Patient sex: F
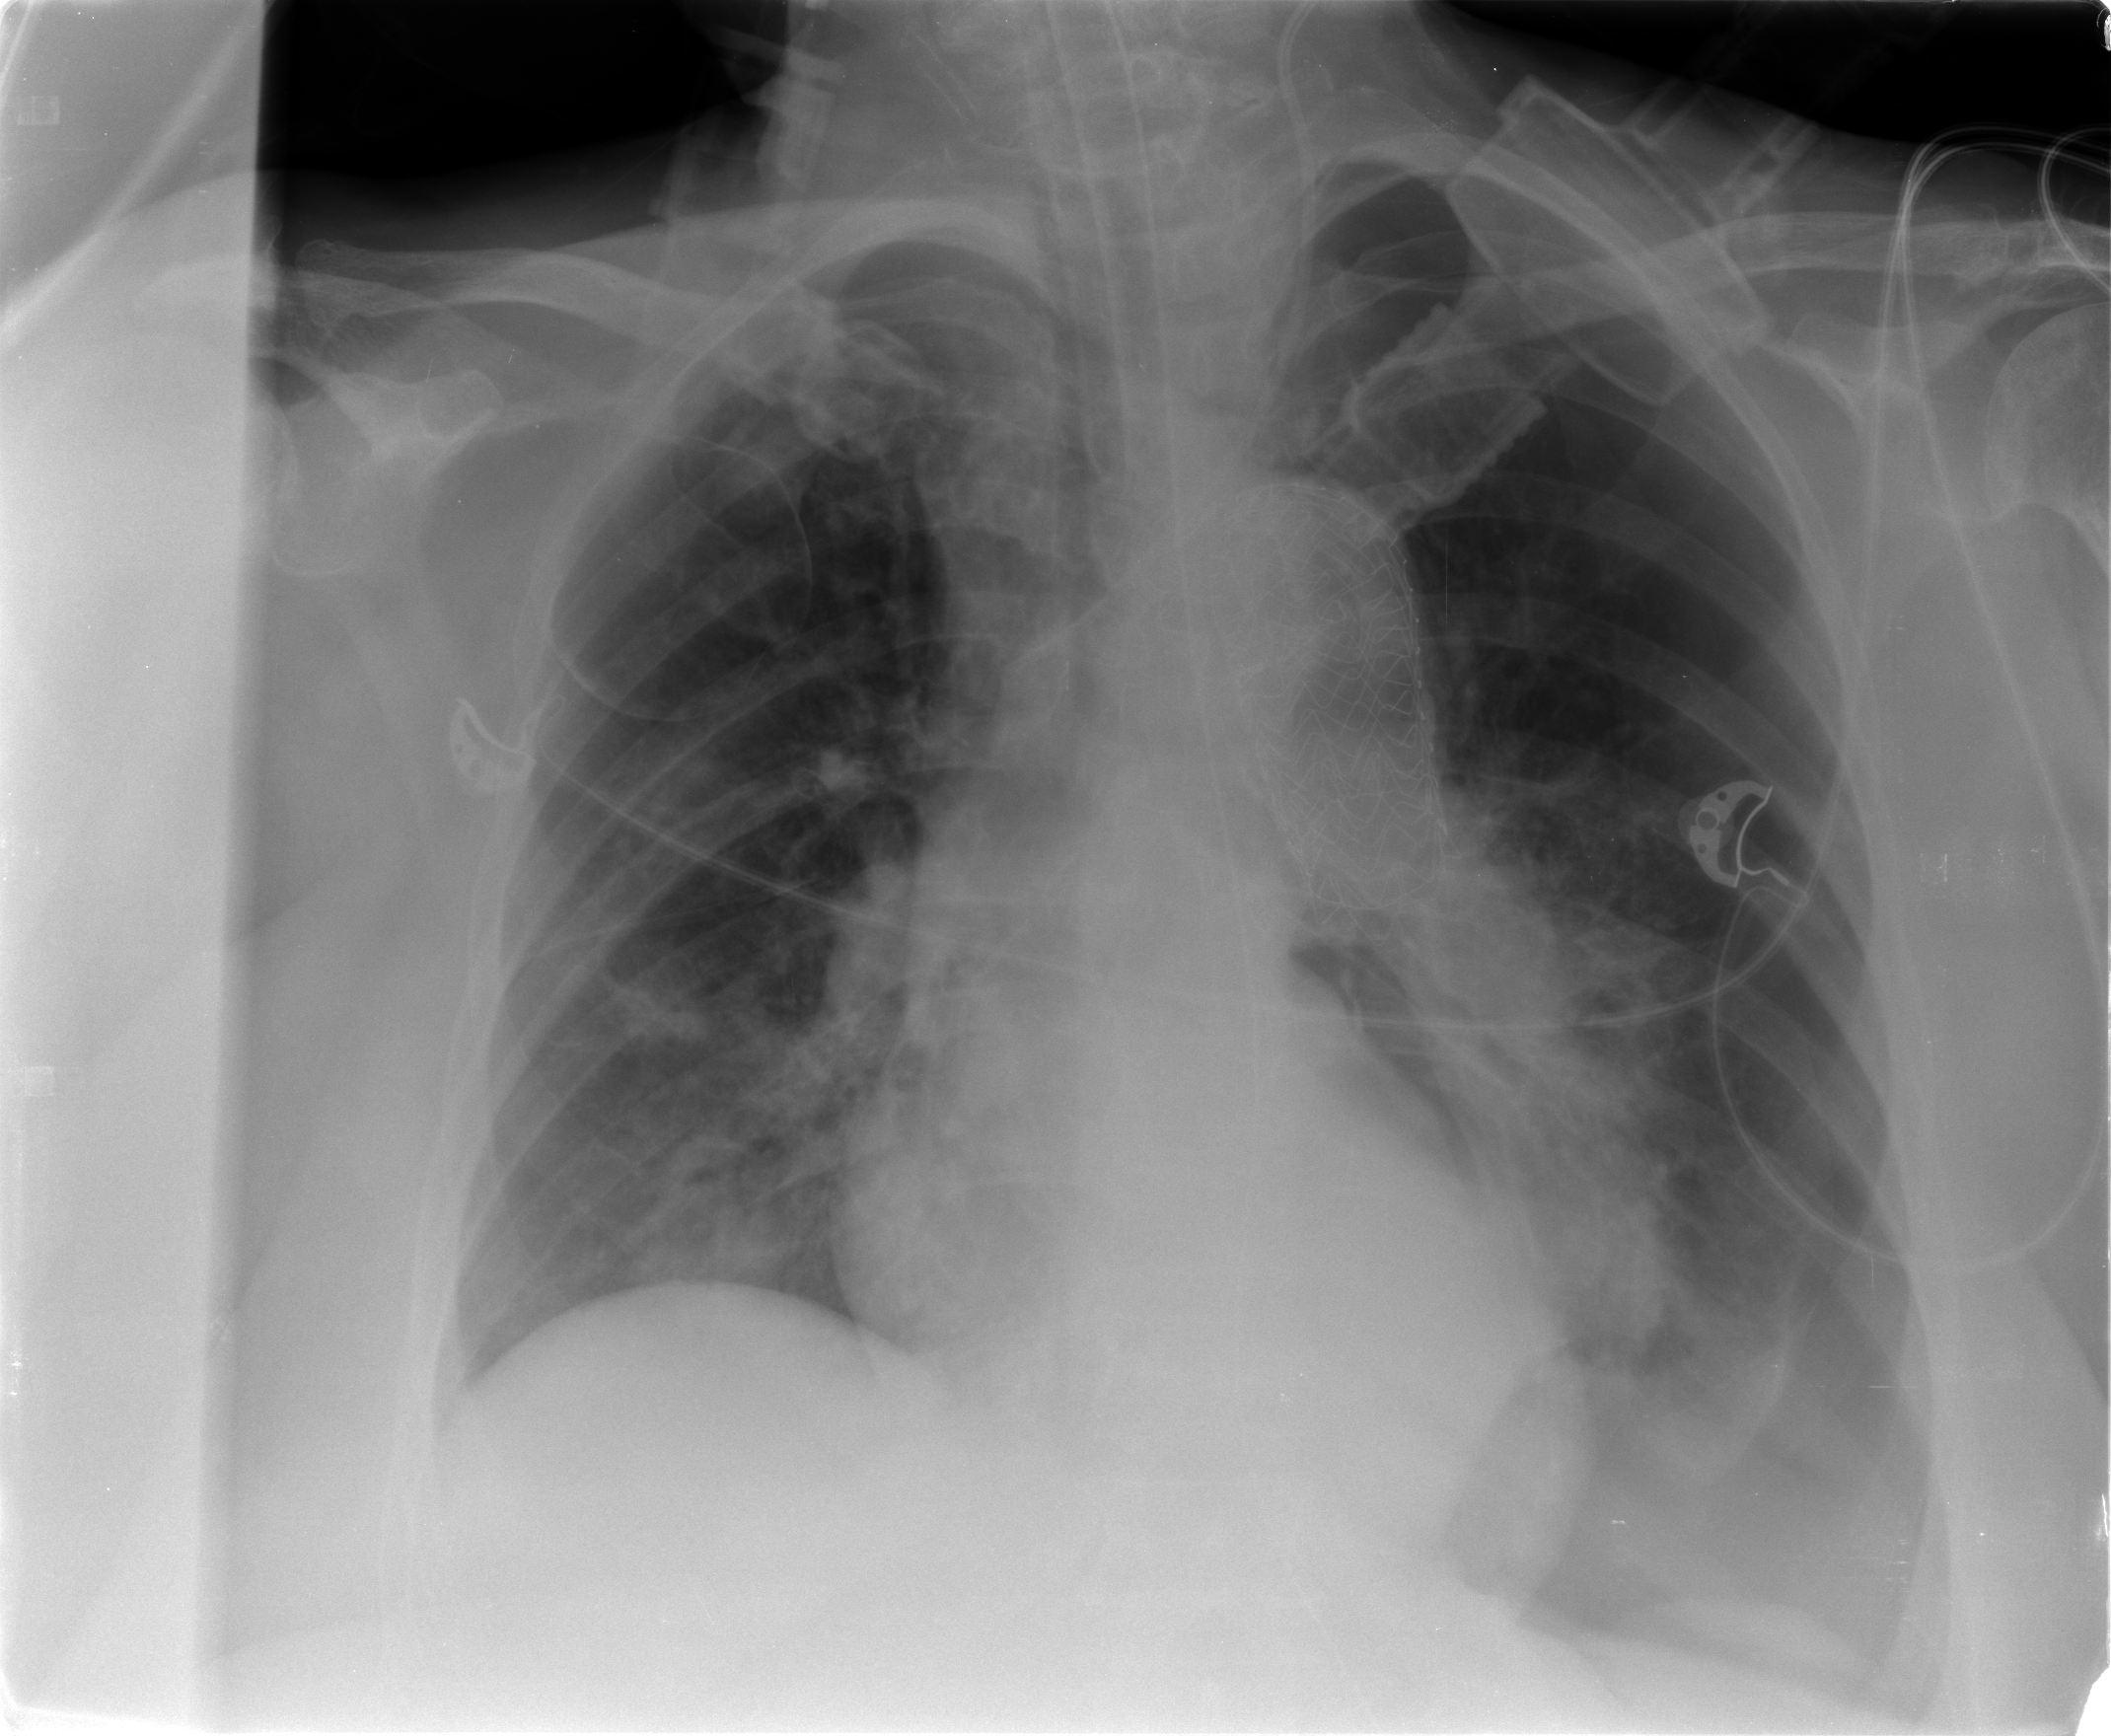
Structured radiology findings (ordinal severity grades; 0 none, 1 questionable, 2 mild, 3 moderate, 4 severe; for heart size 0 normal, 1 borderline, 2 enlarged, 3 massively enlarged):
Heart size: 1
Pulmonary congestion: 1
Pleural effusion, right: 0
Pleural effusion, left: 2
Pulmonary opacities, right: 0
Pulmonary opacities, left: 0
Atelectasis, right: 2
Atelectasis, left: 2